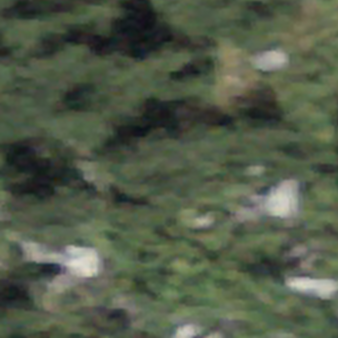
Label: other